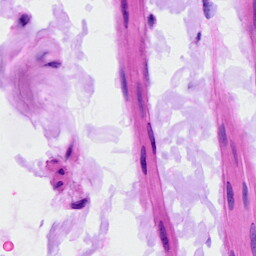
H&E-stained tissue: Ovarian